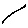
Label: line